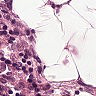
Metastatic tissue present: no